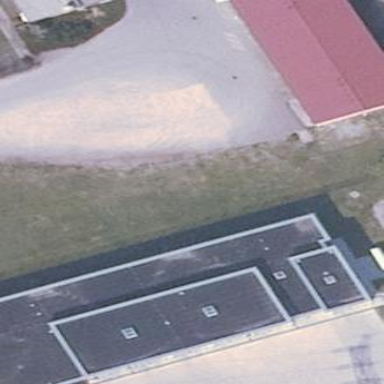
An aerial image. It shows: Ambulance station building.